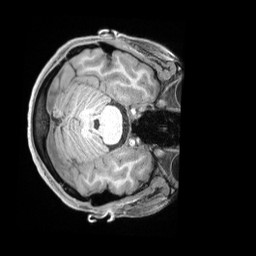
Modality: T1w
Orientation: axial
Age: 31
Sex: female
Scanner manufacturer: siemens
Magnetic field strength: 3 T
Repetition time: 2.4 s
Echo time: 0.00226 s